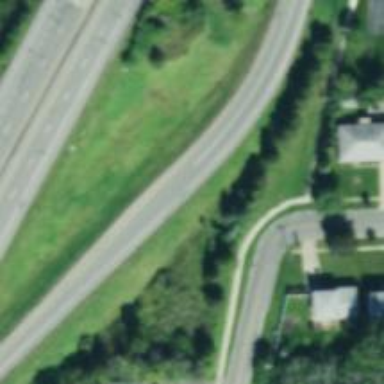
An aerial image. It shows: Primary link highway with embankment.